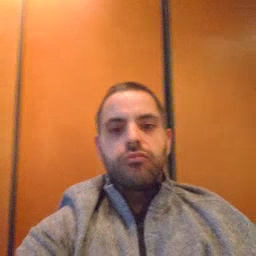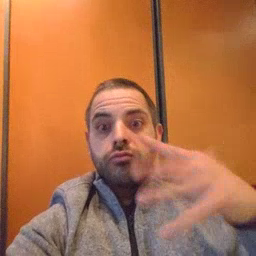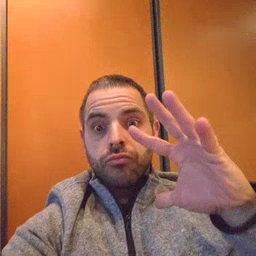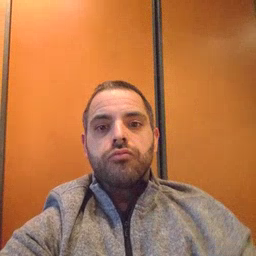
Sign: after